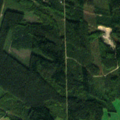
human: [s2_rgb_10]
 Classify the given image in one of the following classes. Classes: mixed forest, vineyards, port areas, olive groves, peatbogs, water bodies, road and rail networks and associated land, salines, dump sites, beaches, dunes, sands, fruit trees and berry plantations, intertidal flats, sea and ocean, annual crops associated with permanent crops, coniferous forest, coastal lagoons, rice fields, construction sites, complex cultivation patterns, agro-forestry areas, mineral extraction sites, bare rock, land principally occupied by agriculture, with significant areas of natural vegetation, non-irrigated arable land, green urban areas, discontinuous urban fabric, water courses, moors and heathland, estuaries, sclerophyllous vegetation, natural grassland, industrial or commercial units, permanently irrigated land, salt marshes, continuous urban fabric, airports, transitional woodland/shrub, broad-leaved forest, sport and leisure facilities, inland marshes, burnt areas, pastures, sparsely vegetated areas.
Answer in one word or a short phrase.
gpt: non-irrigated arable land, coniferous forest, mixed forest